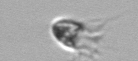
Label: Balanion